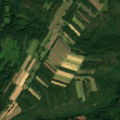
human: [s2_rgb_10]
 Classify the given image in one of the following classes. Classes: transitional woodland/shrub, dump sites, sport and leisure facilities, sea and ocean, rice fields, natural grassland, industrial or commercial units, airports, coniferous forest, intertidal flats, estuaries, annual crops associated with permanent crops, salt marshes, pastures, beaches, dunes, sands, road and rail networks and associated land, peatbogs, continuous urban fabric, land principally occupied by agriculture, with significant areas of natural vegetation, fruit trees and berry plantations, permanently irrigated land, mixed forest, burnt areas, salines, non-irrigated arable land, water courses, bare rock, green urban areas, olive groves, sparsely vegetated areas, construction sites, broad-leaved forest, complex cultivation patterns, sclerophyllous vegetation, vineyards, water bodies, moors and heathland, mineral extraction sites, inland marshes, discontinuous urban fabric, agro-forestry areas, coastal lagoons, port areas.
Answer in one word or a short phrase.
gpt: land principally occupied by agriculture, with significant areas of natural vegetation, broad-leaved forest